Interaction volume radius: 10 \u00c5
Interaction volume height: 20 \u00c5
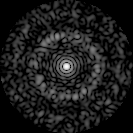
Disorder parameter: 0.8301